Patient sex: M
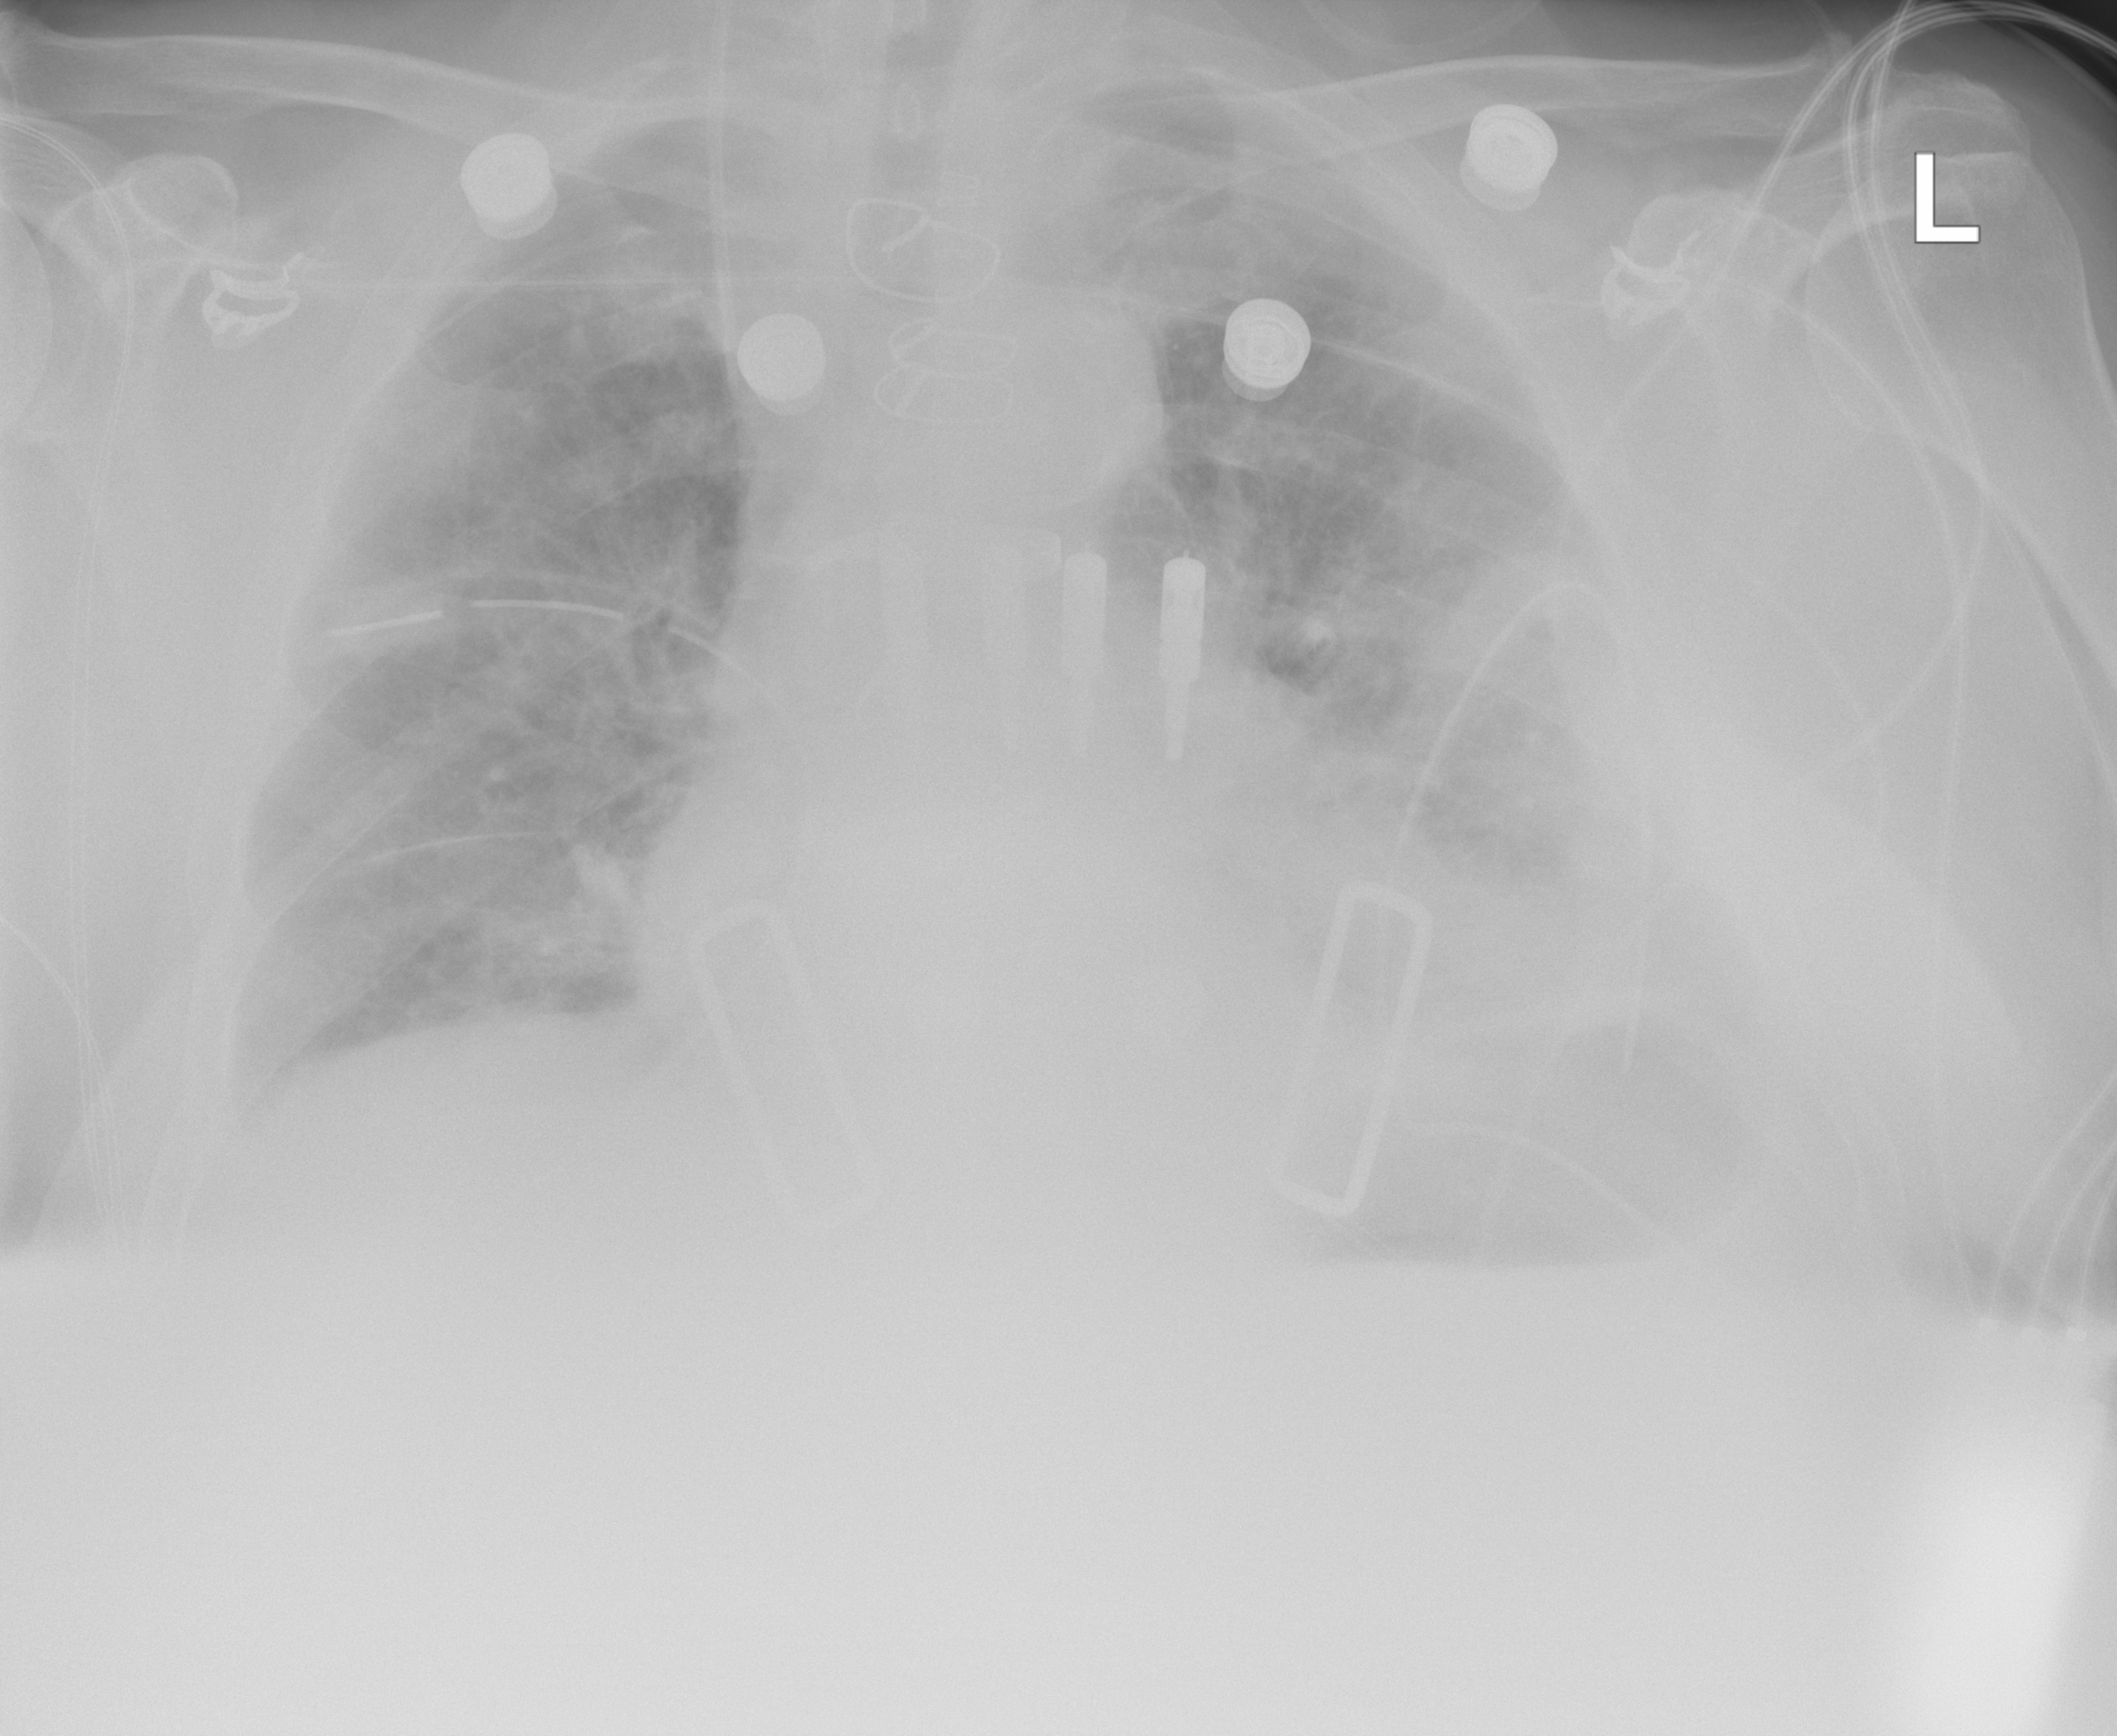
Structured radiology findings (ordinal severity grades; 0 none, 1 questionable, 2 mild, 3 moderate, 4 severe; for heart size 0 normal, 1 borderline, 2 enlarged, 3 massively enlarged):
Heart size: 1
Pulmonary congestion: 1
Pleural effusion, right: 1
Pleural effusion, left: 2
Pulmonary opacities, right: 2
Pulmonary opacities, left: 2
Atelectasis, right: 2
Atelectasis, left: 0